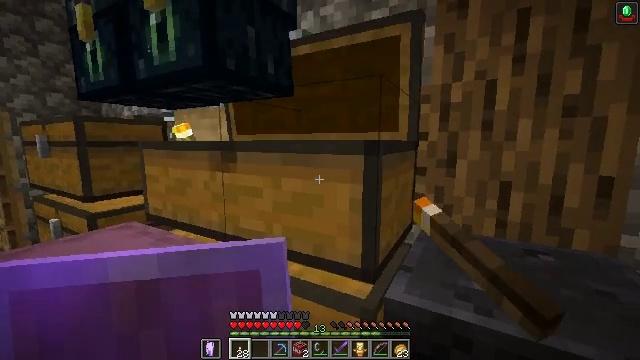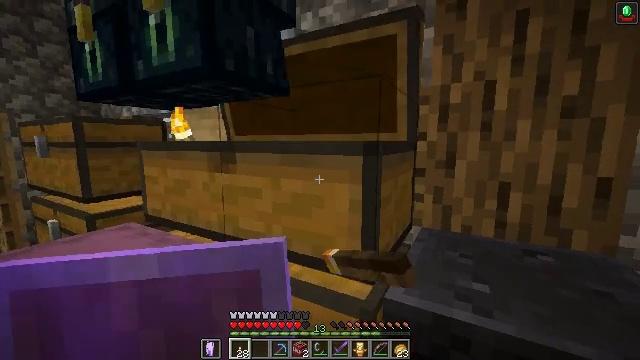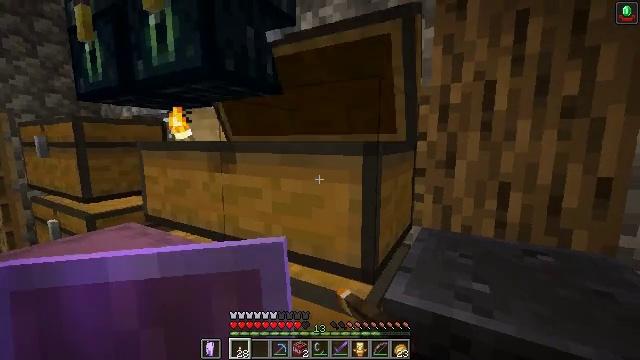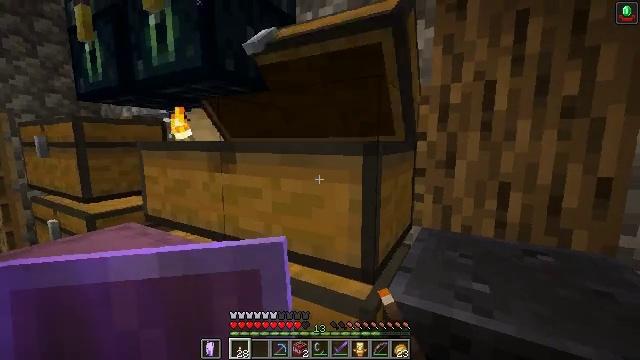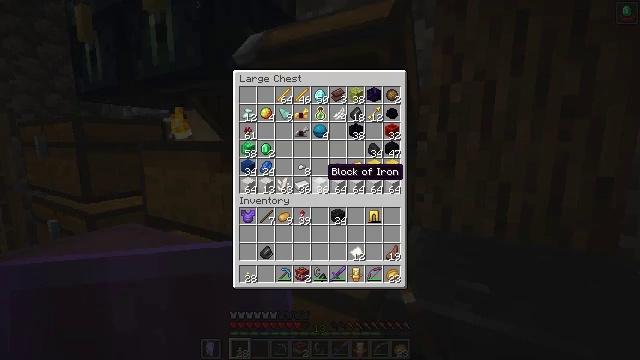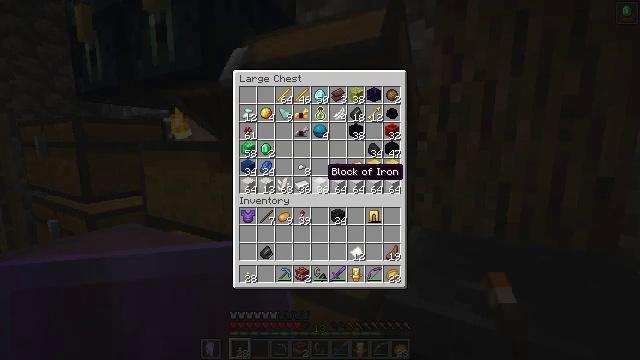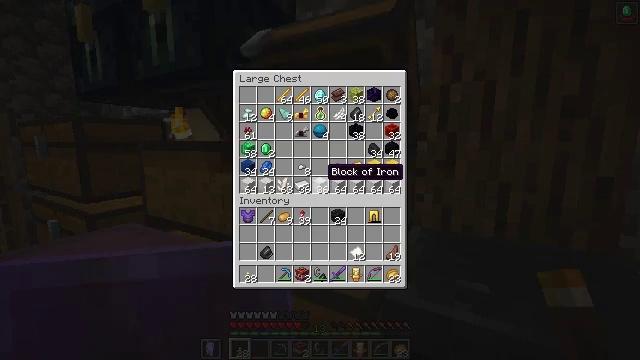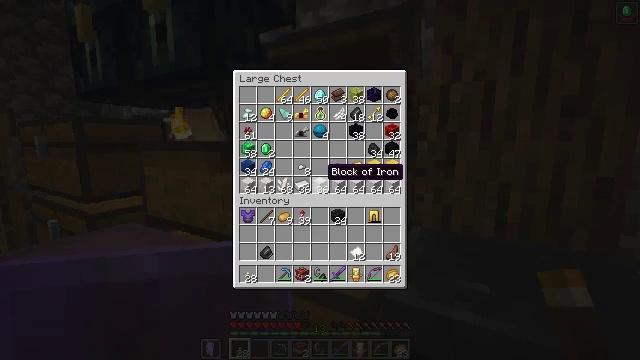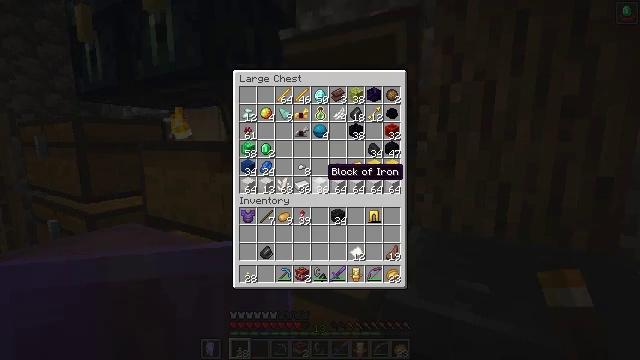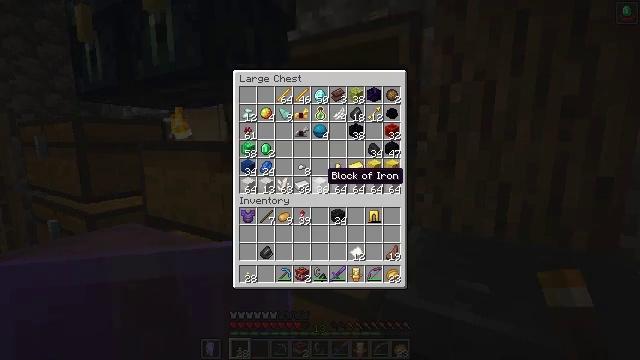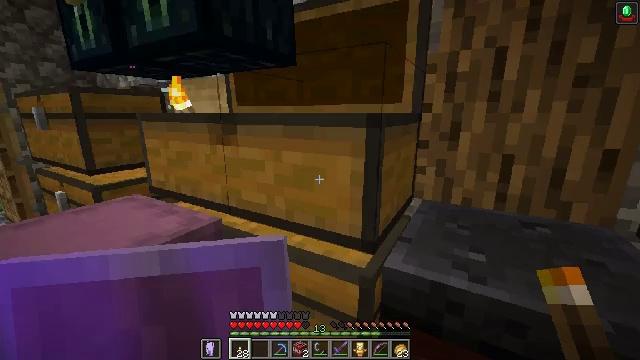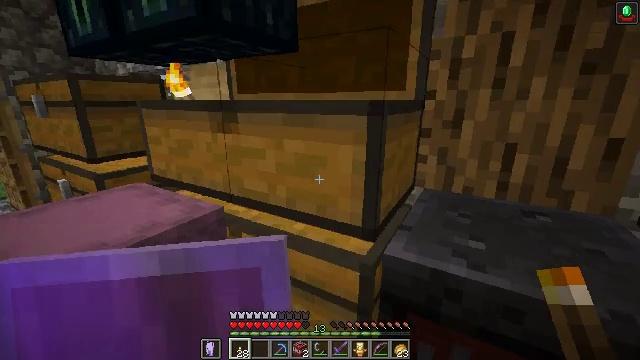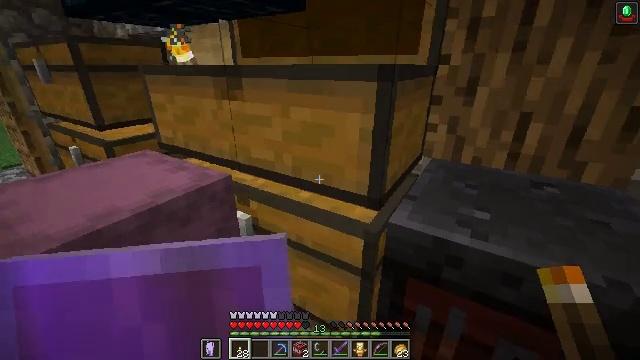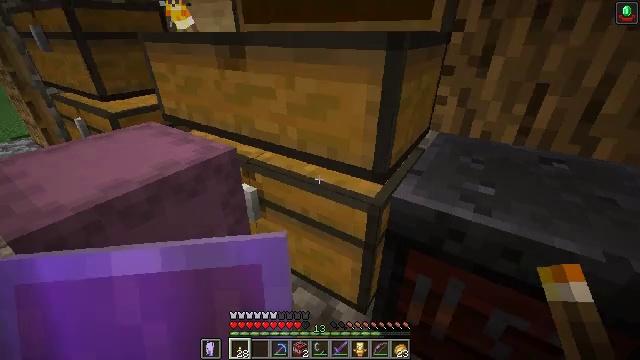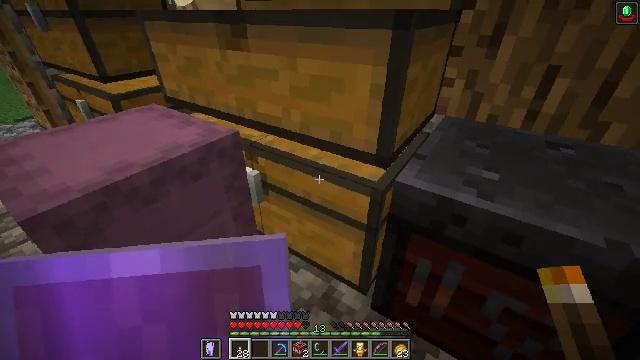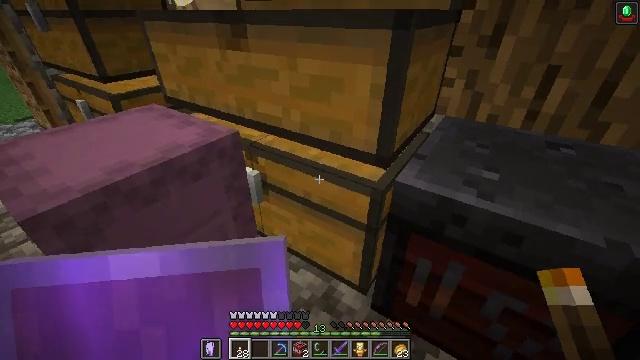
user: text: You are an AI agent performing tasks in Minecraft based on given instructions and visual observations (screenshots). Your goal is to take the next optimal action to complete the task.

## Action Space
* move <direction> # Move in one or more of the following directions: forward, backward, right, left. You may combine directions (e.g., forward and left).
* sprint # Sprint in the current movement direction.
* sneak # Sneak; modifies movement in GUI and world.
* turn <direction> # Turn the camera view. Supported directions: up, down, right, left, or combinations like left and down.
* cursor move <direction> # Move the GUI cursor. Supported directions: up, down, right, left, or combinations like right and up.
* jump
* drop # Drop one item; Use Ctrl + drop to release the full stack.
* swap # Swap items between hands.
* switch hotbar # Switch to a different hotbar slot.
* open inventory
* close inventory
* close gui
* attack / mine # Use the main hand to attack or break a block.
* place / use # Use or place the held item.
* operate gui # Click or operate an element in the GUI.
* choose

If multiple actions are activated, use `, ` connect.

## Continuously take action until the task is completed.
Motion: motion action
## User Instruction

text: Use ancient debris in the furnace to create netherite scrap.
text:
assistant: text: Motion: no_op
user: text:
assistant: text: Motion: no_op
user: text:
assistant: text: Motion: no_op
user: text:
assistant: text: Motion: open gui
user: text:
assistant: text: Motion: no_op
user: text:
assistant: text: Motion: no_op
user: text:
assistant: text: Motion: no_op
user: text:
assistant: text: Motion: no_op
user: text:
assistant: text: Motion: no_op
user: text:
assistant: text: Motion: cursor move down
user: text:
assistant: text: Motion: turn down, close gui
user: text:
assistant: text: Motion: turn left and down, open inventory
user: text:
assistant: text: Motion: turn left and down
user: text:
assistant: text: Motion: turn down
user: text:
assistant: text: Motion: no_op
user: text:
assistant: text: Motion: use / place
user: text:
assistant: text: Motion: use / place
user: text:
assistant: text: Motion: use / place
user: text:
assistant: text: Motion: no_op
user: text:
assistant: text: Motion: no_op
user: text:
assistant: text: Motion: no_op
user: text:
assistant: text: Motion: no_op
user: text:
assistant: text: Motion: no_op
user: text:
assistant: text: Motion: no_op
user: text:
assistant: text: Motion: no_op
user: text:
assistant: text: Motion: no_op
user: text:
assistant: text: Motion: no_op
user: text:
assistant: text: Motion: no_op
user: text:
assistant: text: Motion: no_op
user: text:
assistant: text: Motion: no_op